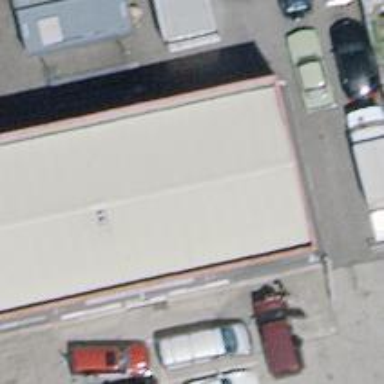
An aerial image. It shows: Car repair shop.